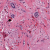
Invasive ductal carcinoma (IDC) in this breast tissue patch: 0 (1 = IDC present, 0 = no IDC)